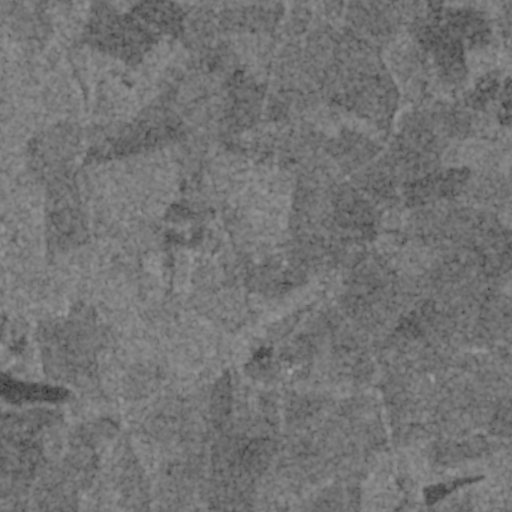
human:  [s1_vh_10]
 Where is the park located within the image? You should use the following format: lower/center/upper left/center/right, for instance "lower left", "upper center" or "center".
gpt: The park is located in the lower left of the image.
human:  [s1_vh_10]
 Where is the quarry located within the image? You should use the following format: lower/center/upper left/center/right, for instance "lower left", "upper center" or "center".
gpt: The quarry is located in the lower right of the image.
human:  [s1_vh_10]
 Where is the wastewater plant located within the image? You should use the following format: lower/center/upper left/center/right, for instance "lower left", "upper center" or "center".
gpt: The wastewater plant is located in the upper right of the image.
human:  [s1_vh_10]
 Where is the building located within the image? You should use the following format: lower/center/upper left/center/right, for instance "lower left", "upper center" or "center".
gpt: There is no building in the image.

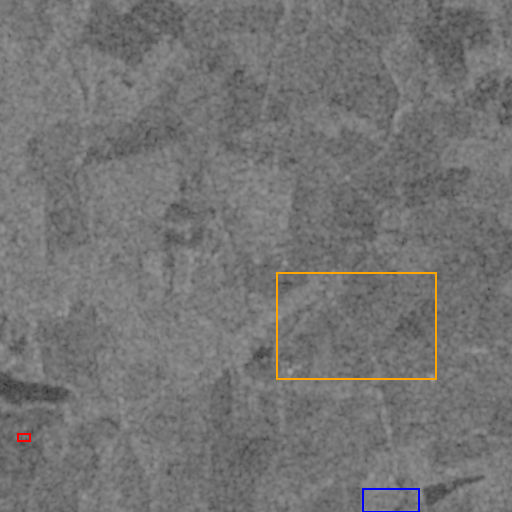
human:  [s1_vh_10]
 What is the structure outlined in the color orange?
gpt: The structure outlined in orange is a crop field.
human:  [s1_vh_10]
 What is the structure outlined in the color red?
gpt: The structure outlined in red is a park.
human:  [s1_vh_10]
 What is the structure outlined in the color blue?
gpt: The structure outlined in blue is a quarry.
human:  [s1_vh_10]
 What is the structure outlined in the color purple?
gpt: There is no purple outline.